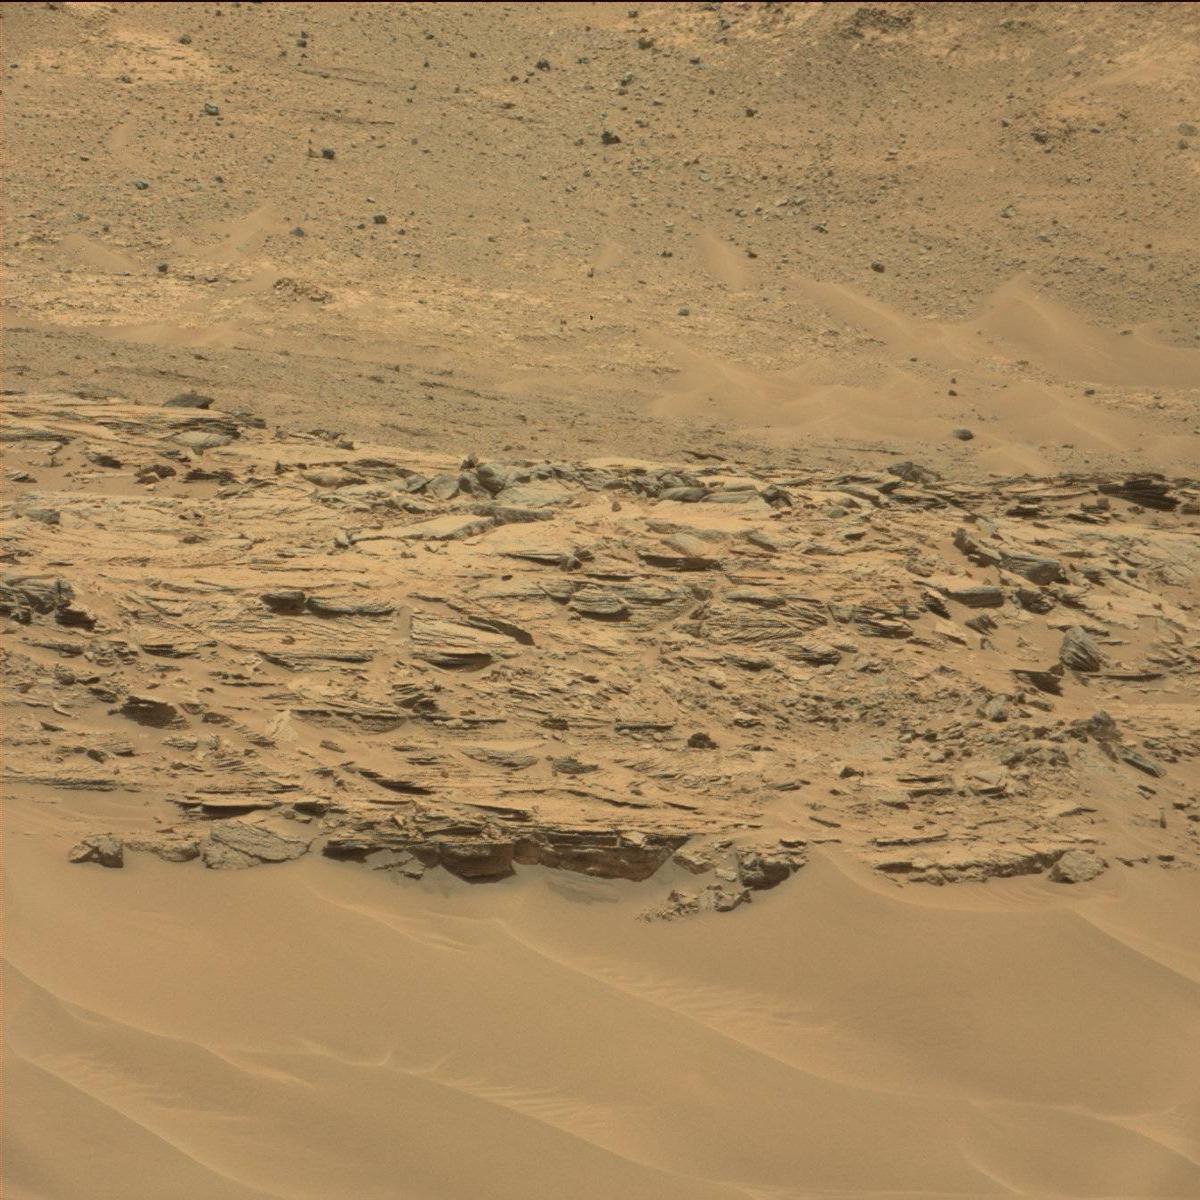
Terrain classes present: Bedrock, Sand / Soil